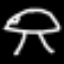
Label: mushroom